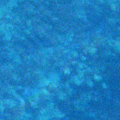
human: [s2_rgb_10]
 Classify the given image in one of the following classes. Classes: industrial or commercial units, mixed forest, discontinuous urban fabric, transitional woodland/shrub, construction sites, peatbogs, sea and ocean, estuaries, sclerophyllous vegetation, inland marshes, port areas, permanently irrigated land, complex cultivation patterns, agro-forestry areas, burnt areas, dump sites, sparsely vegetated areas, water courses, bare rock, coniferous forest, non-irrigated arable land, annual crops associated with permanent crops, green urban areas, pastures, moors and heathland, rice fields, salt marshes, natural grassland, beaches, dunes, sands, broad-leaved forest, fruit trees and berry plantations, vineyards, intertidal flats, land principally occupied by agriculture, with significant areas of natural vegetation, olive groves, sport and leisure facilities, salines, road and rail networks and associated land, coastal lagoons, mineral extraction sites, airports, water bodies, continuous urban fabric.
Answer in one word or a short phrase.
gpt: sea and ocean